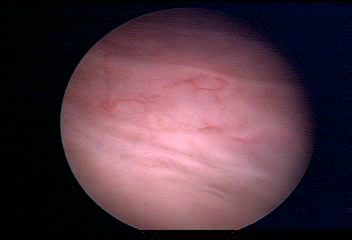
Modality: WLC
Class: Normal mucosa
Bladder cancer association: No